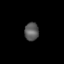
Tissue: lung
Cell type: Epithelial cells
Senescence score: 0.2281
Nuclear area (px): 250
Mean DAPI intensity: 91.448